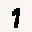
Label: 1